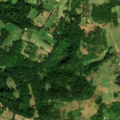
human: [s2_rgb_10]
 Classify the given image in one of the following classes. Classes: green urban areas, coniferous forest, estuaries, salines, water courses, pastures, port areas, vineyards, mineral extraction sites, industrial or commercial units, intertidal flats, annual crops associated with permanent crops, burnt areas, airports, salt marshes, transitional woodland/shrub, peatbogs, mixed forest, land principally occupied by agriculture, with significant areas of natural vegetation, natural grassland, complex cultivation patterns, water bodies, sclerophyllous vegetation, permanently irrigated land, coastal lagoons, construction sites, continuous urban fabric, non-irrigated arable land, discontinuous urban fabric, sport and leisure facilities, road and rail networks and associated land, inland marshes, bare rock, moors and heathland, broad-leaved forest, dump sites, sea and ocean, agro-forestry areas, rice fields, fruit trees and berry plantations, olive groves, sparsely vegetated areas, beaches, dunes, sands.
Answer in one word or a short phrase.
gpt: complex cultivation patterns, land principally occupied by agriculture, with significant areas of natural vegetation, broad-leaved forest, transitional woodland/shrub